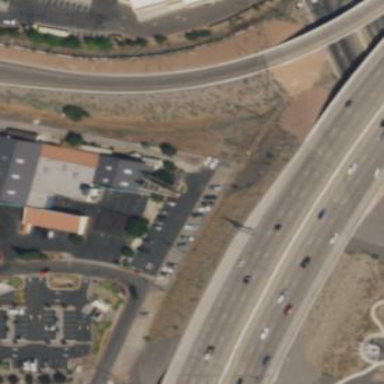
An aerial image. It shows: Car wash facility located inside building.